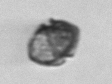
Label: Kryptoperidinium_triquetrum